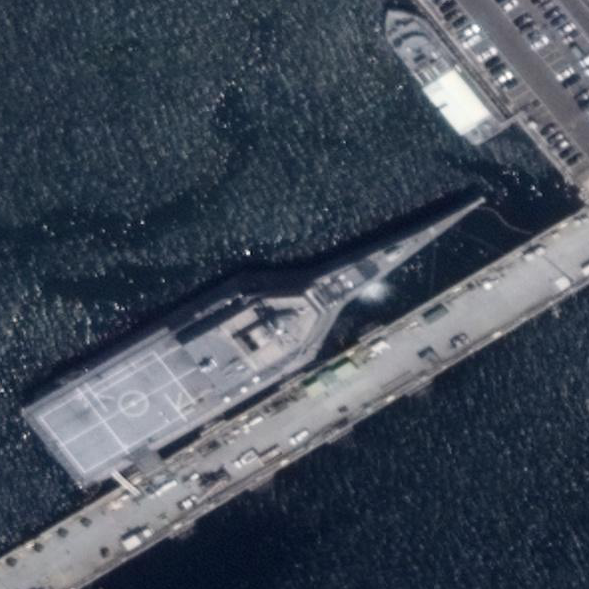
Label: Independence-class_combat_ship